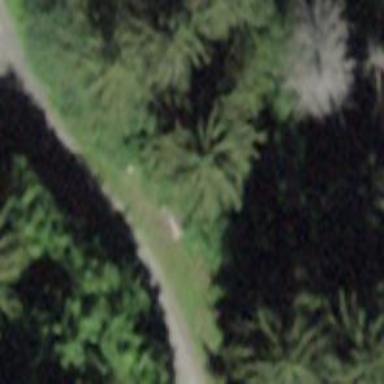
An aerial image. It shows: Brown bench.